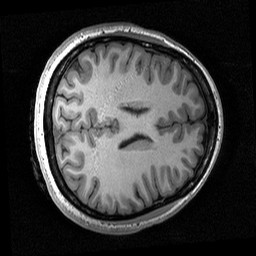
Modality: T1w
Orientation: axial
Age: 23
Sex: female